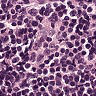
Metastatic tissue present: no